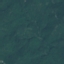
Land use / land cover: Forest